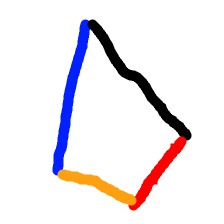
Shape: kite